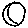
Label: moon